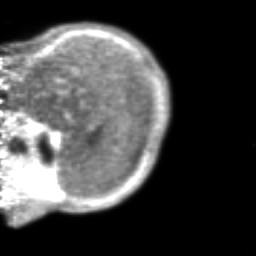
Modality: PET
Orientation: sagittal
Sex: female
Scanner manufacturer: ge